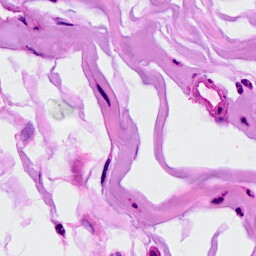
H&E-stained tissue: Breast